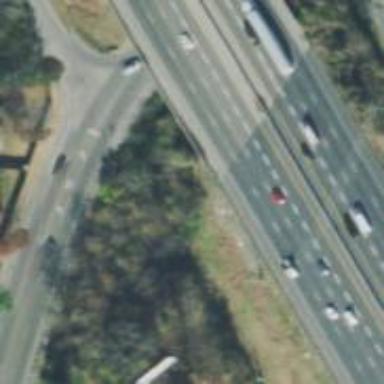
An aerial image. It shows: Bridge over motorway.